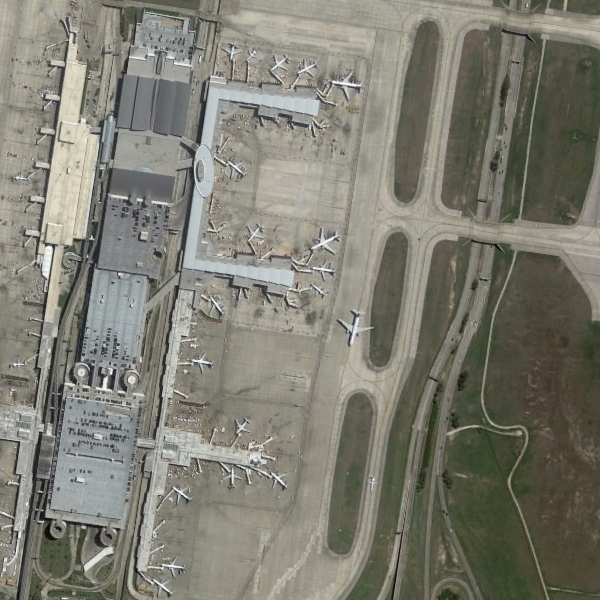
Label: Airport